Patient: sex M, age 75
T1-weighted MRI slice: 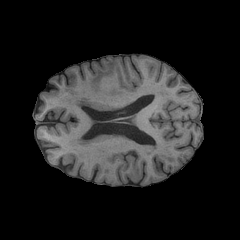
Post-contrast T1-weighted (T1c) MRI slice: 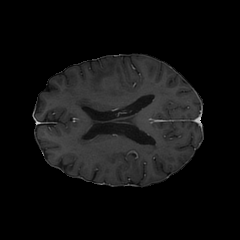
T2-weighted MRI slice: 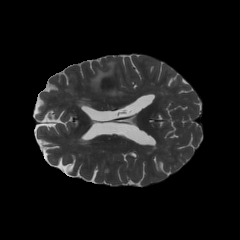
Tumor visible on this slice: yes
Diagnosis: Glioblastoma, IDH-wildtype
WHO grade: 4